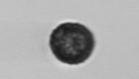
Label: Dinophyceae